Question: Ok so I've gone through pretty much all the SO articles on this subject and can't resolve my particular situation. I have a view controller with 3 text fields and a text area. One of the text fields is for a date. When the user enters this field, I want to hide the keyboard and show the date picker.
The issue I run into with my code so far is that the keyboard shows up when I enter any of the fields, but then does not disappear no matter what I've tried.
I could not find any sample app that has this feature and would like some direction on how to resolve this issue.
UPDATE: I fixed the first part of this and now can hide my keyboard when I get to the date field.

This was using the below code:
'''
- (BOOL)textFieldShouldBeginEditing:(UITextField *)textField
'''
{
'''
if ( textField.tag == 1 )
{
[self.view endEditing:TRUE];
[lblDesc2 resignFirstResponder];
[lblTitle resignFirstResponder];
[lblExcerpt resignFirstResponder];
NSLog(@"The method was called for textField ");
[self showDatePicker];
return NO;
}
else
{
return YES;
}
}
'''
Now what I need to do is pull up the date picker and here is my code for that which is not working yet:
'''
- (void) showDatePicker{
CGRect pickerFrame = CGRectMake(0,250,325,0);
datePicker = [[UIDatePicker alloc] initWithFrame:pickerFrame];
[datePicker addTarget:self action:@selector(pickerChanged:) forControlEvents:UIControlEventValueChanged];
[scrollView addSubview:datePicker];
NSDateFormatter *df = [[NSDateFormatter alloc] init];
df.dateStyle = NSDateFormatterMediumStyle;
datePicker.datePickerMode = UIDatePickerModeDate;
[datePicker release];
}
'''
.h
'''
#import <UIKit/UIKit.h>
#import "QuoteViewController.h"
#import "SubjectViewController.h"
#import "CategoryViewController.h"
@class Quote, SubjectViewController, QuoteViewController;
@interface AddQuoteViewController : UIViewController <UITextFieldDelegate>{
@private
UIDatePicker *datePicker;
UIBarButtonItem *doneButton; // this button appears only when the date picker is open
NSArray *dataArray;
NSDateFormatter *dateFormatter;
IBOutlet UITextField *lblTitle;
IBOutlet UITextField *lblDesc2;
IBOutlet UITextField *lblDate;
IBOutlet UITextView *lblExcerpt;
IBOutlet UITextField *lblNote;
QuoteViewController *qvc;
SubjectViewController *svc;
//UITextField *editingField;
IBOutlet UIScrollView *scrollView;
}
@property (nonatomic, retain) UIScrollView *scrollView;
@property (nonatomic, retain) IBOutlet UIDatePicker *datePicker;
@property (nonatomic, retain) IBOutlet UIBarButtonItem *doneButton;
@property (nonatomic, retain) NSArray *dataArray;
@property (nonatomic, retain) NSDateFormatter *dateFormatter;
//- (IBAction)doneAction:(id)sender; // when the done button is clicked
//- (IBAction)dateAction:(id)sender; // when the user has changed the date picke values (m/d/y)
@property (nonatomic,assign) QuoteViewController *qvc;
@property (nonatomic,assign) SubjectViewController *svc;
@end
'''
.m
'''
#import "AddQuoteViewController.h"
#import "Category.h"
#import "QuotesAppDelegate.h"
#import "Quote.h"
#import "QuoteMap.h"
@implementation AddQuoteViewController
@synthesize svc, qvc;
@synthesize datePicker, doneButton, dataArray, dateFormatter, scrollView;
// Implement viewDidLoad to do additional setup after loading the view.
- (void)viewDidLoad {
[super viewDidLoad];
self.title = @"Add Quote";
self.navigationItem.leftBarButtonItem = [[[UIBarButtonItem alloc]
initWithBarButtonSystemItem:UIBarButtonSystemItemCancel
target:self action:@selector(cancel_Clicked:)] autorelease];
self.navigationItem.rightBarButtonItem = [[[UIBarButtonItem alloc]
initWithBarButtonSystemItem:UIBarButtonSystemItemSave
target:self action:@selector(save_Clicked:)] autorelease];
self.view.backgroundColor = [UIColor groupTableViewBackgroundColor];
self.dateFormatter = [[[NSDateFormatter alloc] init] autorelease];
[self.dateFormatter setDateStyle:NSDateFormatterShortStyle];
[self.dateFormatter setTimeStyle:NSDateFormatterNoStyle];
CGRect pickerFrame = CGRectMake(0,250,325,0);
datePicker = [[UIDatePicker alloc] initWithFrame:pickerFrame];
[datePicker addTarget:self action:@selector(pickerChanged:) forControlEvents:UIControlEventValueChanged];
[scrollView addSubview:datePicker];
NSDateFormatter *df = [[NSDateFormatter alloc] init];
df.dateStyle = NSDateFormatterMediumStyle;
datePicker.datePickerMode = UIDatePickerModeDate;
lblDate.tag = 1;
[datePicker release];
}
- (void) viewWillAppear:(BOOL)animated {
[super viewWillAppear:animated];
//Set the textboxes to empty string.
//Display the selected quote.
lblExcerpt.text = @"";
lblTitle.text = @"";
lblDesc2.text = @"";
lblDate.text = @"";
NSLog(@"AddQuoteViewController initialized...");
//Make the Category name textfield to be the first responder.
// [lblTitle becomeFirstResponder];
}
- (void)pickerChanged:(id)sender
{
NSDateFormatter *df = [[NSDateFormatter alloc] init];
df.dateStyle = NSDateFormatterMediumStyle;
lblDate.text = [NSString stringWithFormat:@"%@",
[df stringFromDate:datePicker.date]];
NSLog(@"value: %@",[sender date]);
}
- (BOOL)textFieldShouldBeginEditing:(UITextField *)textField
{
if ( textField.tag == 1 )
{
[self.view endEditing:TRUE];
[lblDesc2 resignFirstResponder];
[lblTitle resignFirstResponder];
[lblExcerpt resignFirstResponder];
NSLog(@"The method was called for textField ");
[self showDatePicker];
return NO;
}
else
{
return YES;
}
}
- (void)viewDidUnload
{
self.dataArray = nil;
self.dateFormatter = nil;
}
- (void)dealloc {
[lblTitle release];
[lblDesc2 release];
[lblDate release];
[lblExcerpt release];
[doneButton release];
[dataArray release];
[scrollView release];
[datePicker release];
[dateFormatter release];
[super dealloc];
}
@end
'''
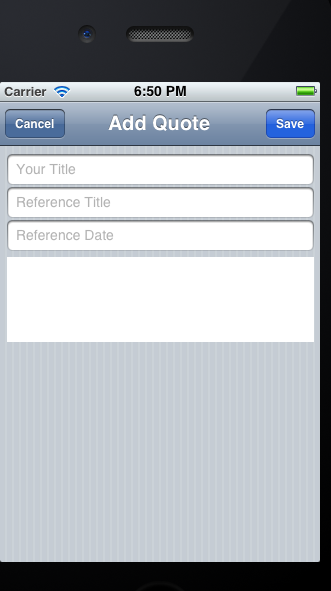
Answer: '''
-(BOOL)textFieldShouldBeginEditing:(UITextField *)textField {
//do what you want to do when user is touching the textfield. e.g. Display the DatePicker
return NO;
}
'''